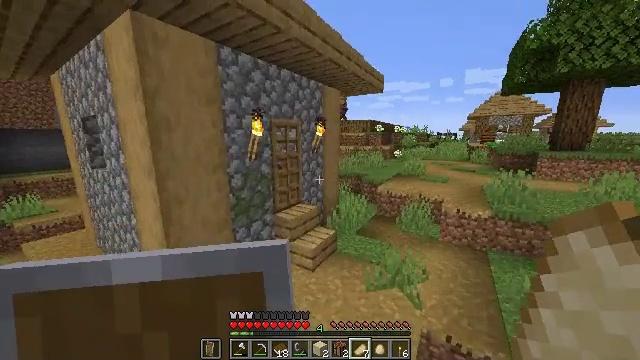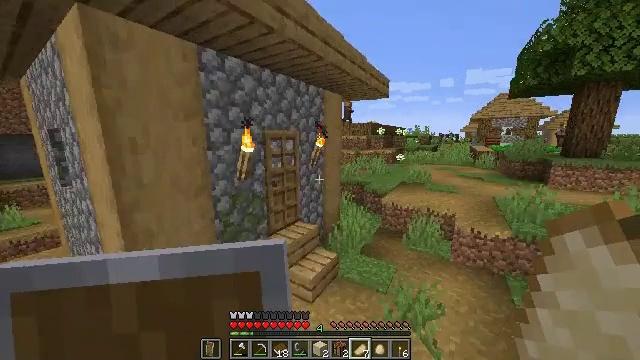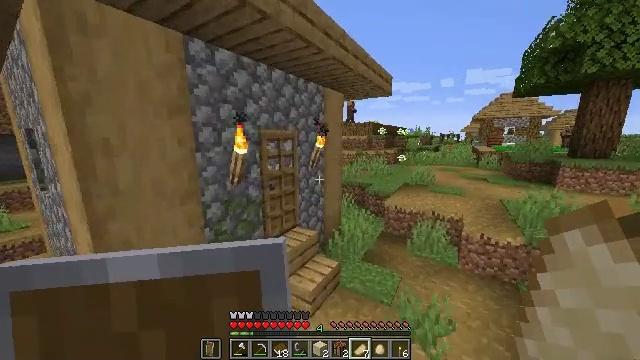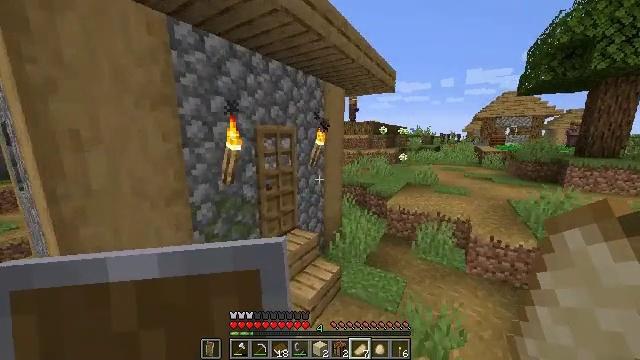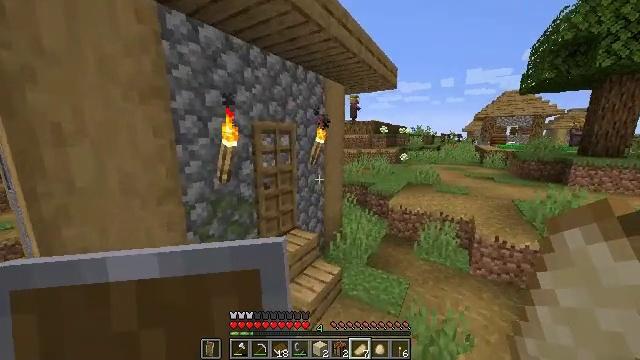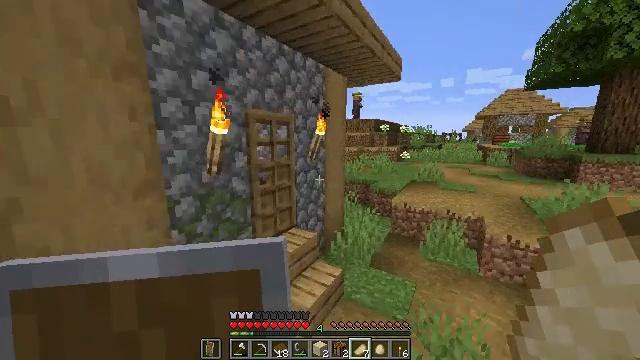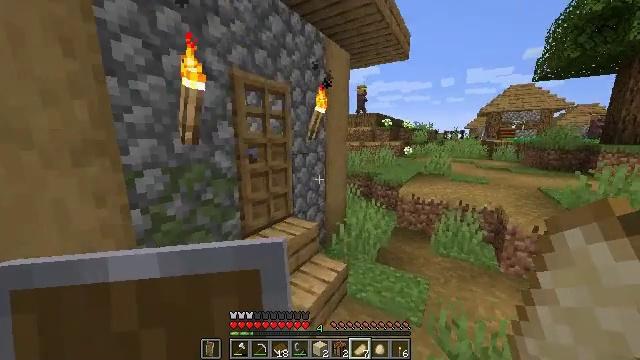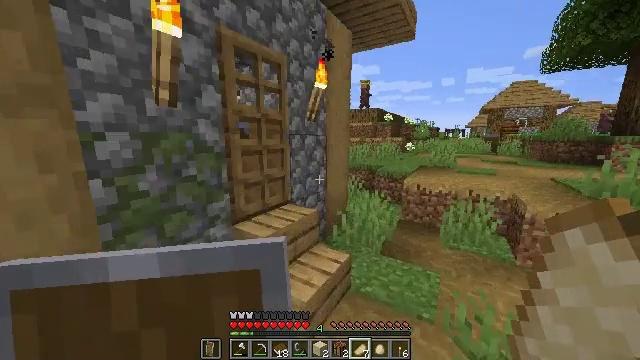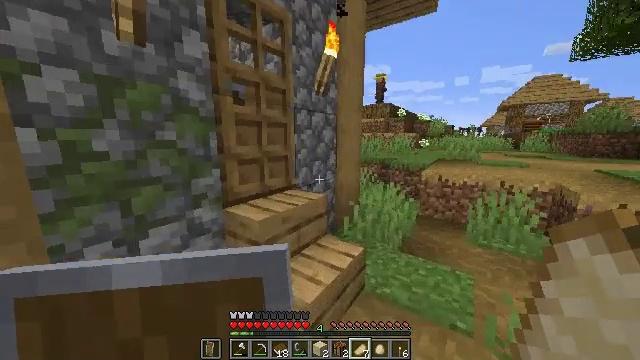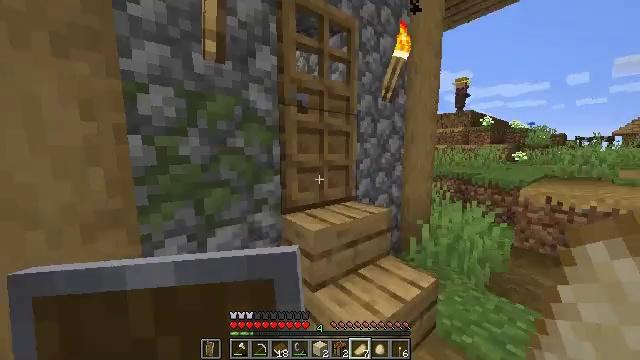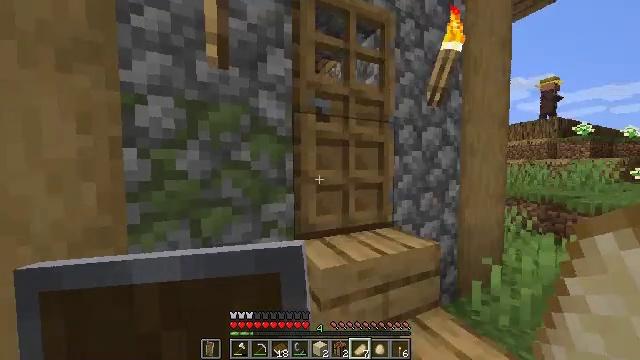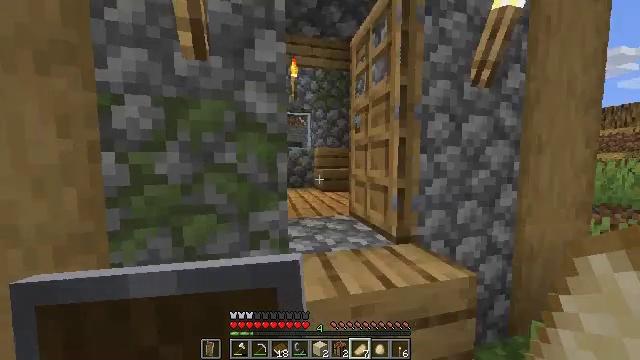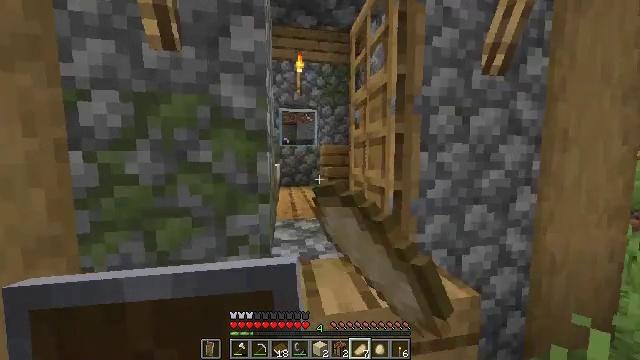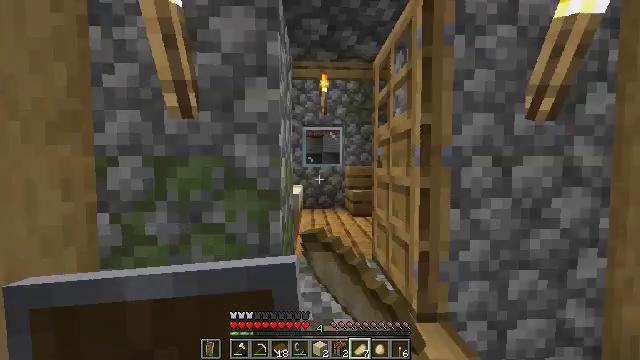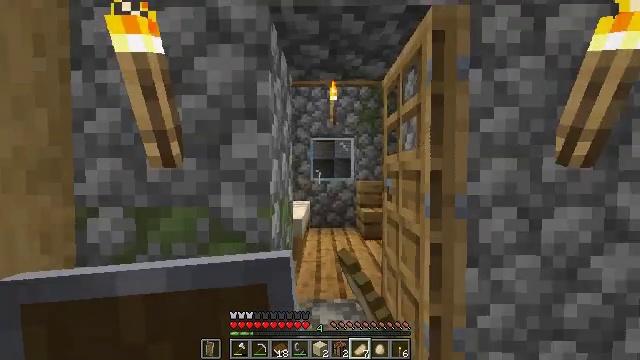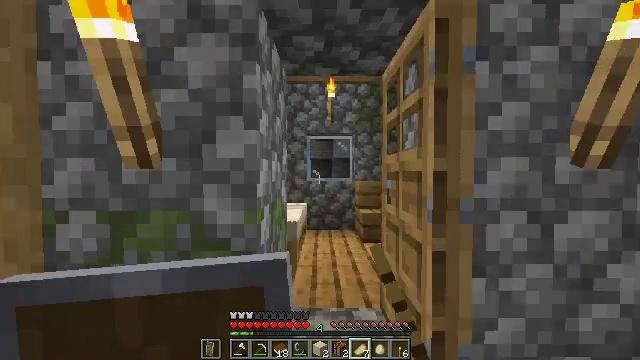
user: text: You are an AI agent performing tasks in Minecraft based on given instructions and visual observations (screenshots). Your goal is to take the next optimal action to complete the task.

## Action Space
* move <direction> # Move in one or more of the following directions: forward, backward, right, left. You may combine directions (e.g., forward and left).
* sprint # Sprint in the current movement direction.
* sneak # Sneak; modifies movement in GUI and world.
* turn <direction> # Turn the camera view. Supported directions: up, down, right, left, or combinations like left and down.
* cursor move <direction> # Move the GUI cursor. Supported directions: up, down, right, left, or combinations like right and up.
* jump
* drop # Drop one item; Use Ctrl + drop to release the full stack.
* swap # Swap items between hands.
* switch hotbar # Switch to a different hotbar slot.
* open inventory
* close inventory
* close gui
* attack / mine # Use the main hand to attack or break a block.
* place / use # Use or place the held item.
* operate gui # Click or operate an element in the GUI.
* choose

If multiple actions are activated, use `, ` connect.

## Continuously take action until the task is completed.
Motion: motion action
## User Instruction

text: Harvest the mature beetroots.
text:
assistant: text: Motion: move forward, sprint, jump
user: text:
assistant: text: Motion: move forward, sprint, jump
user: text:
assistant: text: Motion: move forward, sprint, jump
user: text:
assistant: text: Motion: move forward, sprint, jump
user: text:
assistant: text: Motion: move forward, sprint, jump
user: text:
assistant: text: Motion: move forward, sprint, jump
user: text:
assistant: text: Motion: move forward, sprint, jump
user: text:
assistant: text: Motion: move forward and move right, sprint, turn left
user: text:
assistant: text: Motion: move forward and move right, sprint, turn left and up
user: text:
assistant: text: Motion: move forward and move right, turn left and up
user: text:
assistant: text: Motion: move forward and move right, turn left and down, use / place
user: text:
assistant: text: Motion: turn left, use / place
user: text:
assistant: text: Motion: turn left and up, use / place
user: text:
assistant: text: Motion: turn left
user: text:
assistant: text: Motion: move forward
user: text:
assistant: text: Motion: move forward
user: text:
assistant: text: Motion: move forward, turn left and down
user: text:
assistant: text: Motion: move forward and move right, turn down
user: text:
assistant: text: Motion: move forward and move right, turn left and down
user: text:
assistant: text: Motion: move forward and move right, turn left and down
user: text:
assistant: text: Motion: move forward and move right, turn left and down
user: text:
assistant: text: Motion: move forward, turn left and down
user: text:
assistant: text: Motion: move forward, turn left and down
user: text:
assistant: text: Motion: no_op
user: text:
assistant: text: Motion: turn left and down
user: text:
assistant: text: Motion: turn left
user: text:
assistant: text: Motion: turn right and up
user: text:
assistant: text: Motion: turn right and up
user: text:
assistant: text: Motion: turn right and up
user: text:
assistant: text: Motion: turn right and up